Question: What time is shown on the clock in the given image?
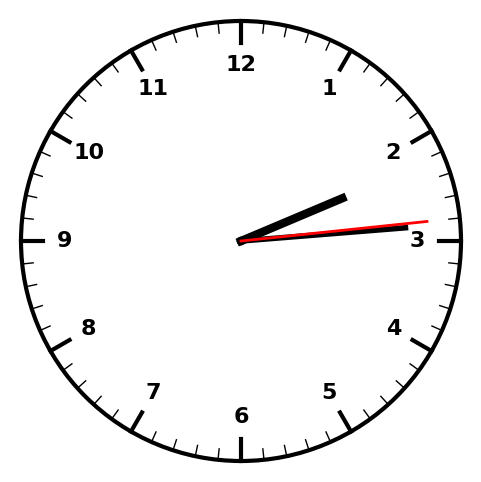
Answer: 02:14:14